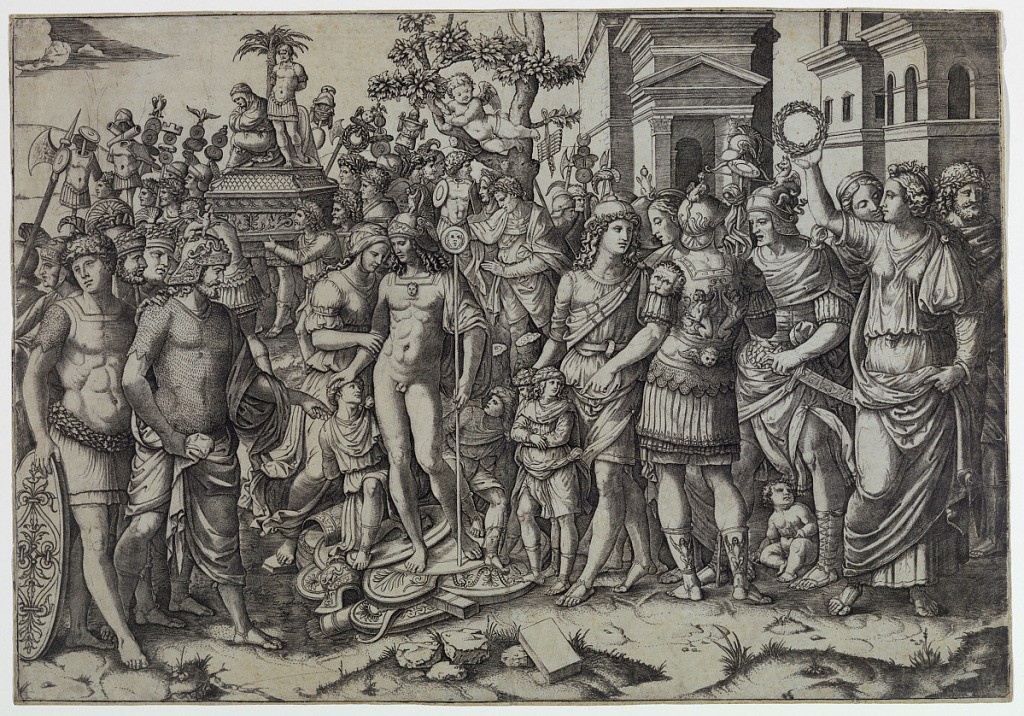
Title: Triumph of Titus
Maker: Marc Antonio Raimondi, Italian, 1483 – 1527
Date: ca. 1520
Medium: Engraving on paper
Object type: Print
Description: Slightly off-center and to the left stands Titus surrounded by a crowd. He wears a helmet and a drapery around his shoulders. In background, two buildings.